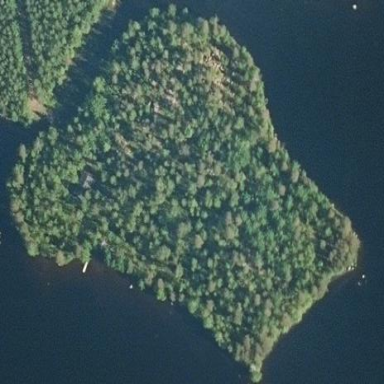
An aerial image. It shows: Image showing island.